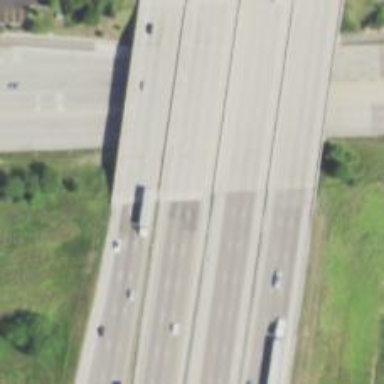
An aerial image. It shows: Bridge over motorway.